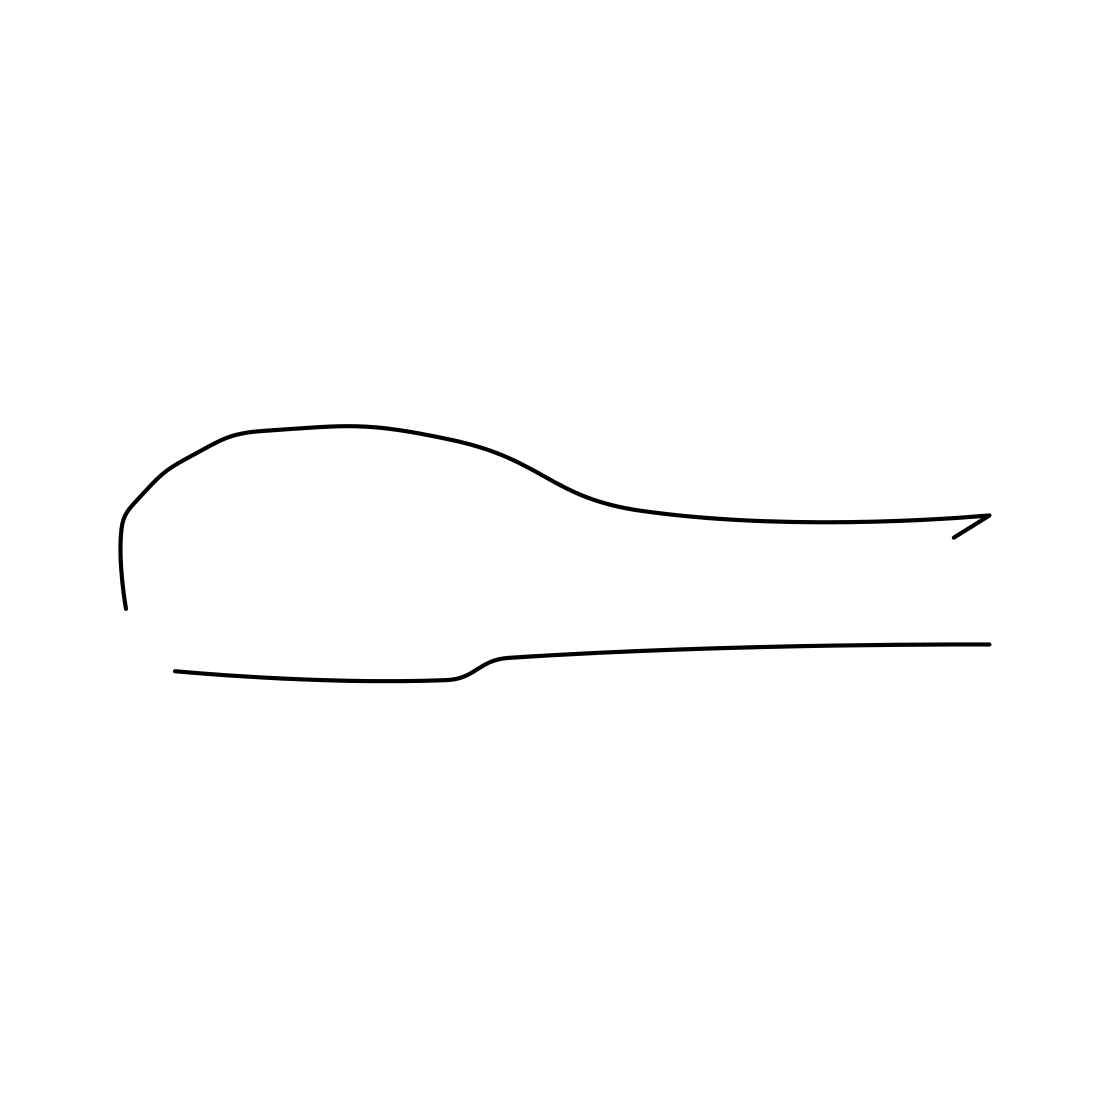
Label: arm